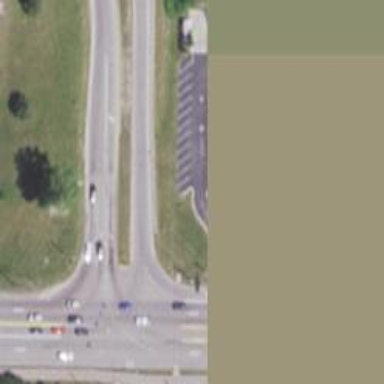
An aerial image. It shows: Service road.